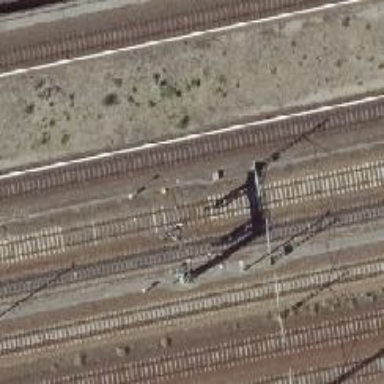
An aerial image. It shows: Railway signal.